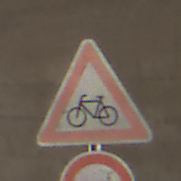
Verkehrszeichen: RadverkehrRechts
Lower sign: VerbotUeberholenEinspurigeFahrzeuge
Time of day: Midday
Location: Roofed (Tunnel)
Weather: NotSpecified
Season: NotSpecified
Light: Natural